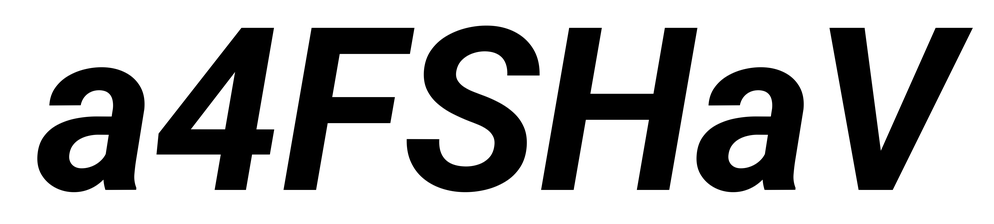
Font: Roboto-Italic_Bold_Italic